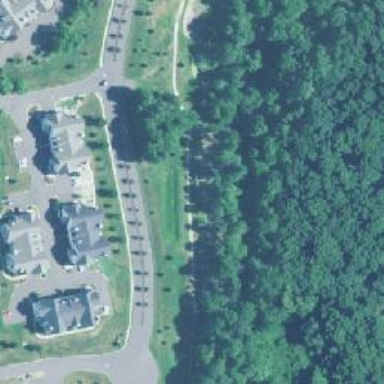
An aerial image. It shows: Residential road.